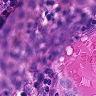
Metastatic tissue present: no